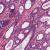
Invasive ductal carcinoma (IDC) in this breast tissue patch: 0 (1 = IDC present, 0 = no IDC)